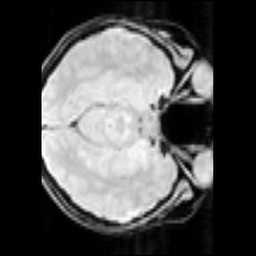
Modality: inplaneT1
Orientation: axial
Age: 19
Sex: female